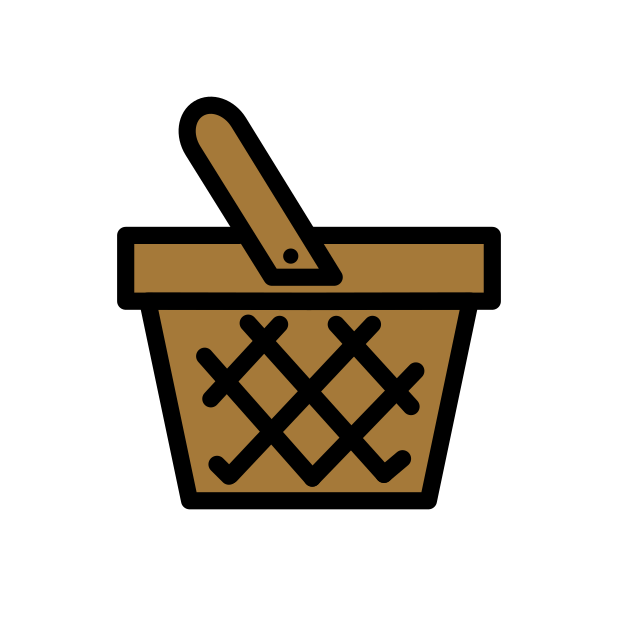
Emoji: 🧺
Name: basket
Unicode: 0x1f9fa